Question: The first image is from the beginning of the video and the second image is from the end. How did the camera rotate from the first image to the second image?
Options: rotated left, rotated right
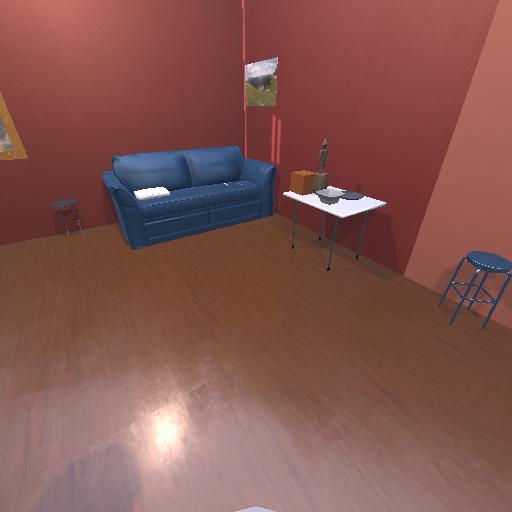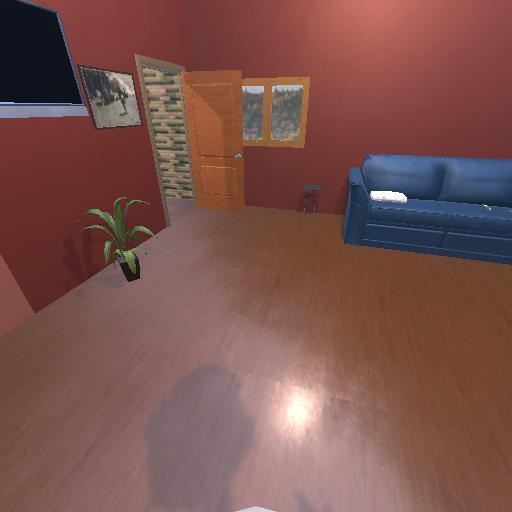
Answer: rotated left